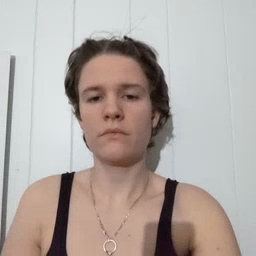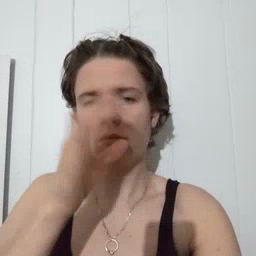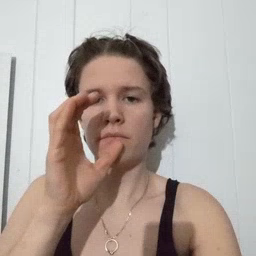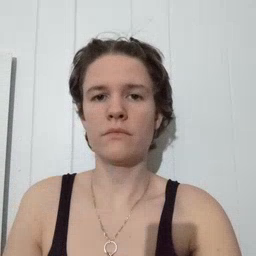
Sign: drink